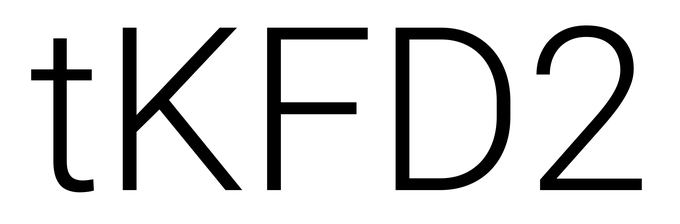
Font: Roboto_Light